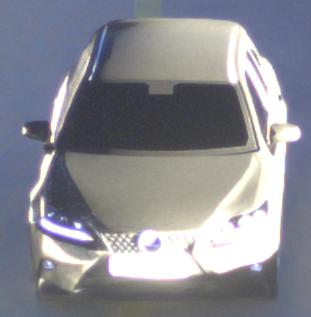
Make: Lexus
Model: CT 200h
Detailed model: CT (A10)
Model produced from: 2014/03
Model produced until: 2017/10
Doors: 5
Color: black
Road condition: dry road
Daytime: sunrise or sunset
Contrast: low contrast